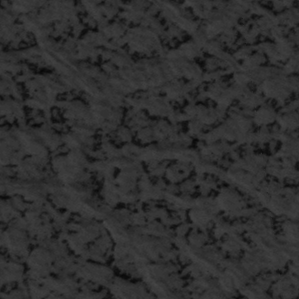
Label: frost